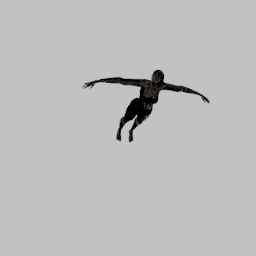
Label: people